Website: macys
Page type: delivery-shipping
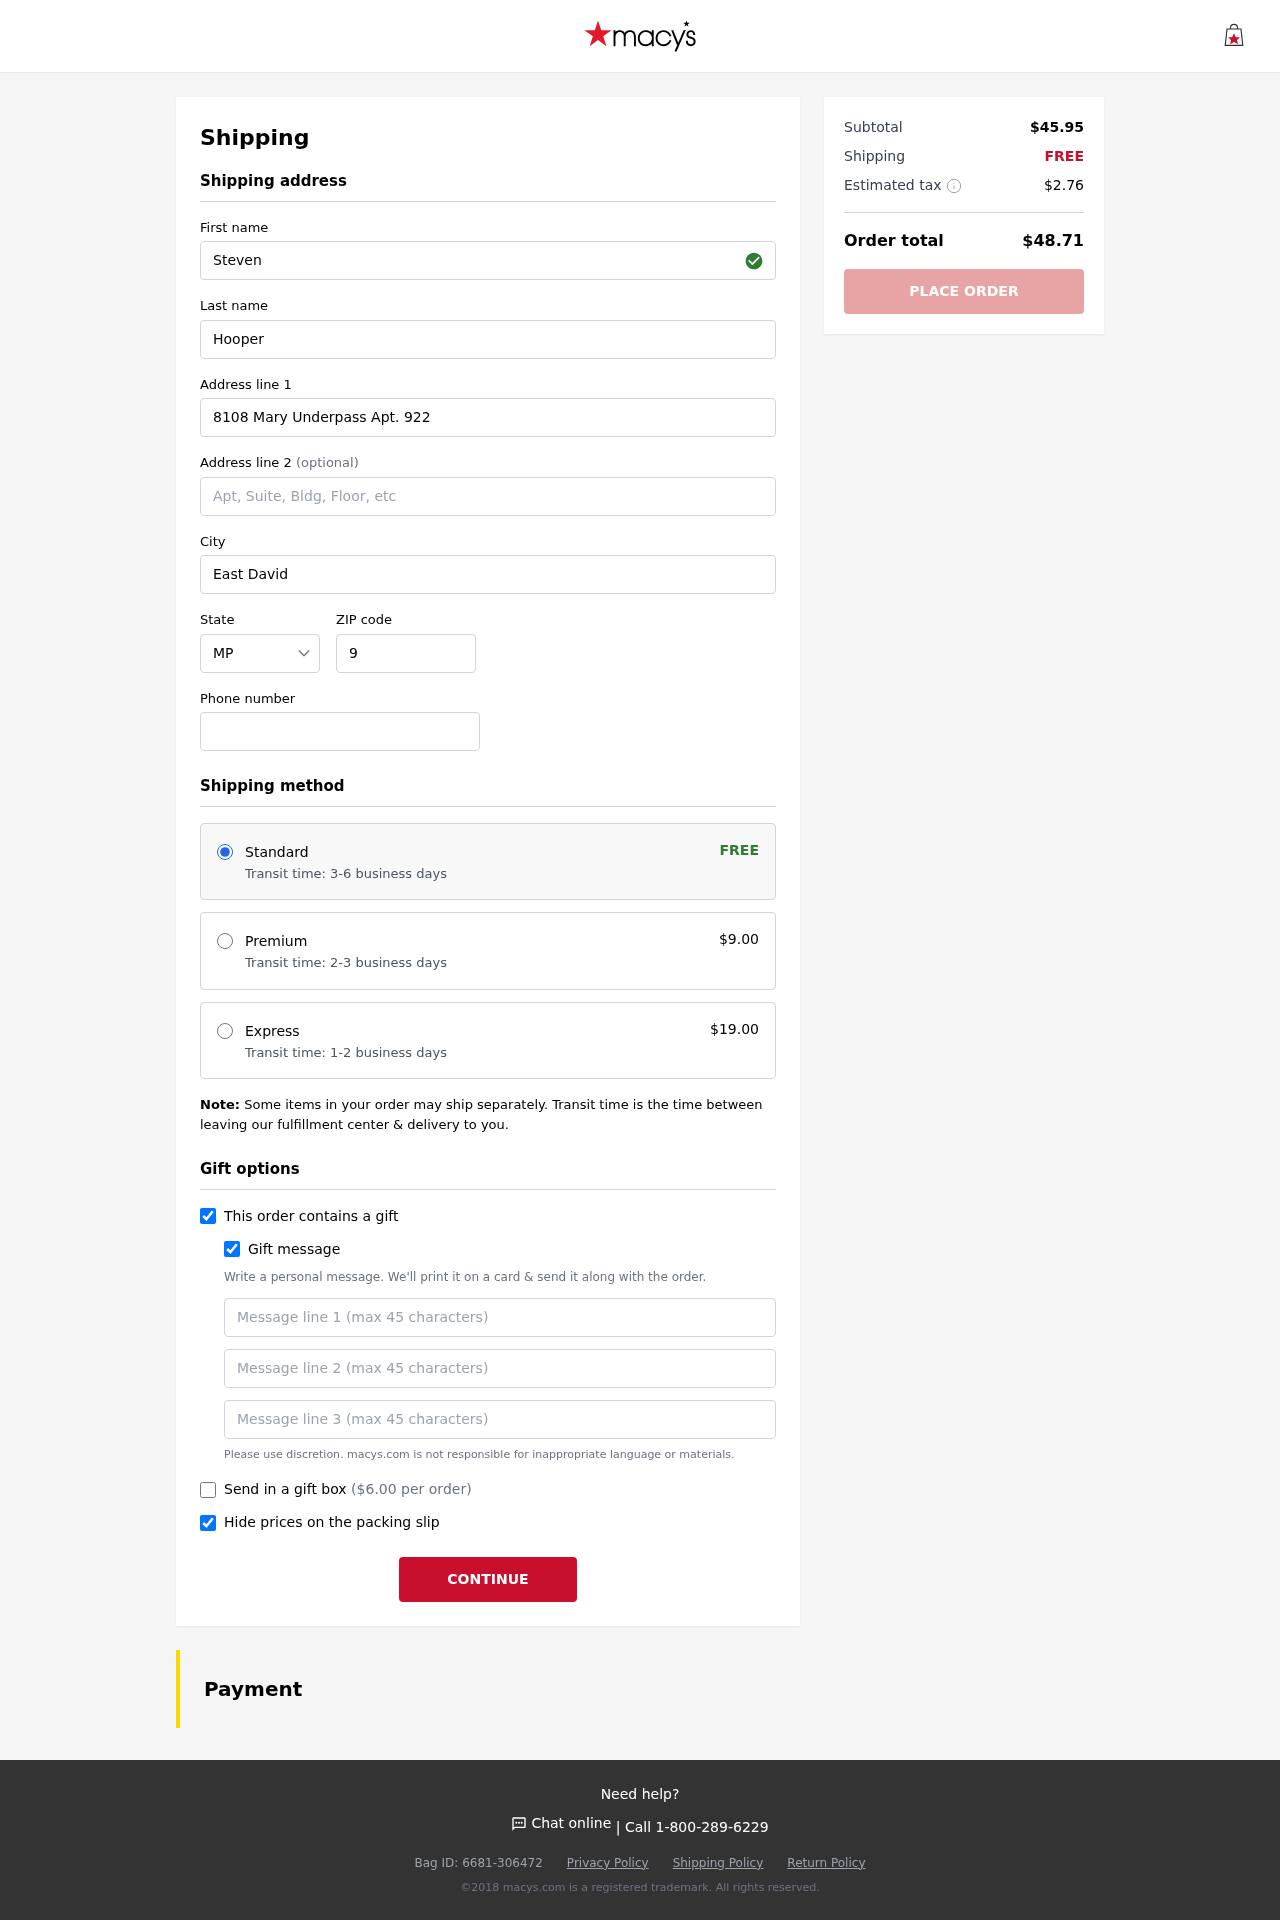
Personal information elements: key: PII_STATE_ABBR
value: MP
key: PII_FIRSTNAME
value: Steven
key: PII_LASTNAME
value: Hooper
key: PII_STREET
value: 8108 Mary Underpass Apt. 922
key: PII_CITY
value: East David
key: PII_POSTCODE
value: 99289
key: PII_PHONE
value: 5918430158
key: PII_GIFT_MESSAGE
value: Hey Robert, I thought you'd love these new running shoes to keep you moving and motivated! I know how much you enjoy hitting the trails, and I can’t wait to see where they take you next. Enjoy every step!  Steven
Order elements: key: ORDER_SHIPPING_STANDARD
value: Transit time: 3-6 business days
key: ORDER_SHIPPING_COST
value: FREE
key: ORDER_SHIPPING_PREMIUM
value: Transit time: 2-3 business days
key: ORDER_SHIPPING_PREMIUM_PRICE
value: $9.00
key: ORDER_SHIPPING_EXPRESS
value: Transit time: 1-2 business days
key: ORDER_SHIPPING_EXPRESS_PRICE
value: $19.00
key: ORDER_GIFT_BOX_PRICE
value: ($6.00 per order)
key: ORDER_SUBTOTAL
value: $45.95
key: ORDER_SHIPPING_COST2
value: FREE
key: ORDER_TAX
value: $2.76
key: ORDER_TOTAL
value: $48.71